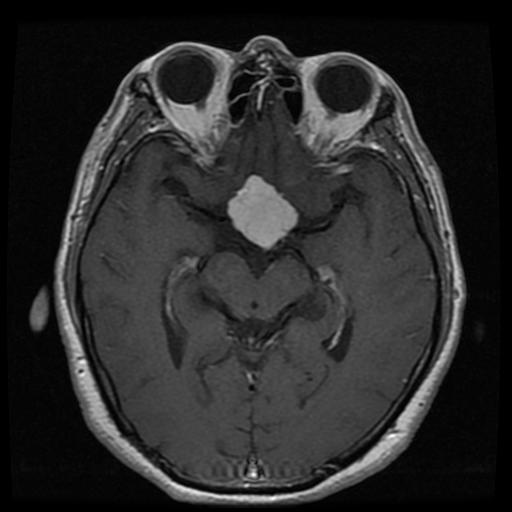
Label: meningioma